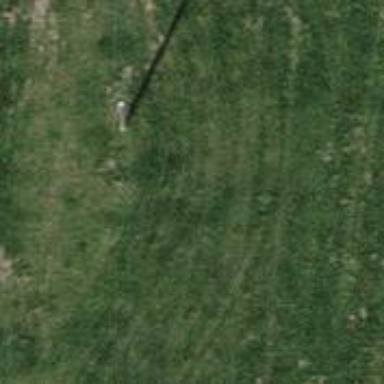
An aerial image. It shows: Minor power line.